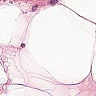
Metastatic tissue present: no